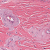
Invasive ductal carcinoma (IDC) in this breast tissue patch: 1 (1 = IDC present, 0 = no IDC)